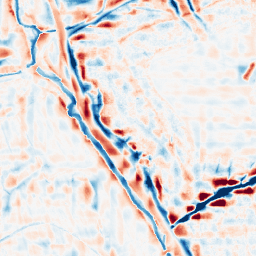
Category: wavelet
Decomposition family: wavelet_reverse_biorthogonal
Decomposition parameters: wavelet: rbio1.3
level: 4
Upsampling method: bicubic
Upsampling parameters: scale: 4
Upsampling scale: 4